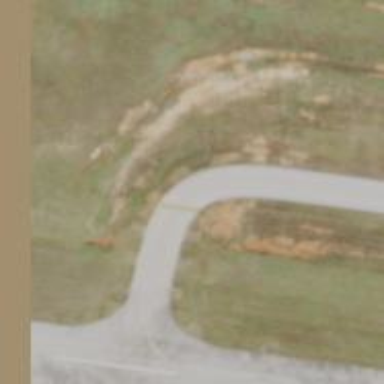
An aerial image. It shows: Image of taxiway at airport.